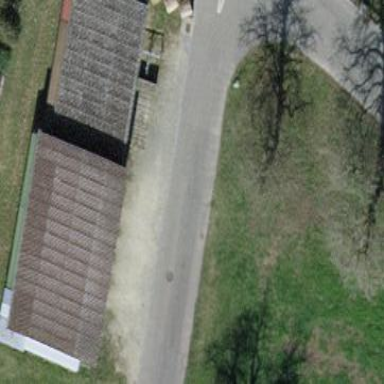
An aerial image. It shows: Barn.